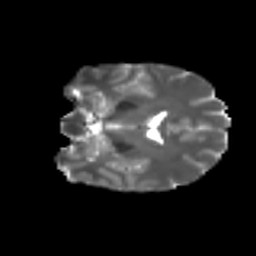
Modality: T2w
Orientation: coronal
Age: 28
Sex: female
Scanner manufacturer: ge
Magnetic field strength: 3 T
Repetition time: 7.8 s
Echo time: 0.0606 s